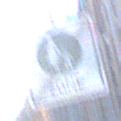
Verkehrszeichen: EndeFussgaengerzone
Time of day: SunriseSunset
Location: Outdoor (Urban)
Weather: Clear
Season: NotSpecified
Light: Natural